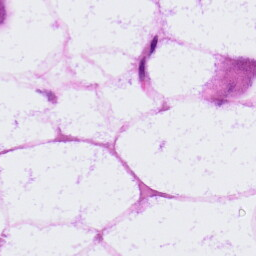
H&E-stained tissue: LymphNode